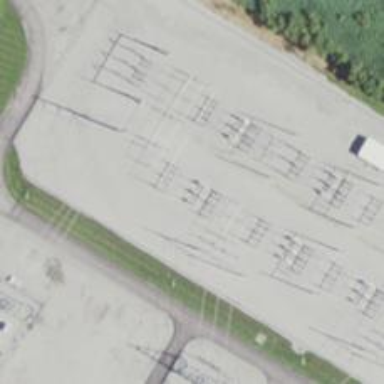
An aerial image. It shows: Switch used for power control.